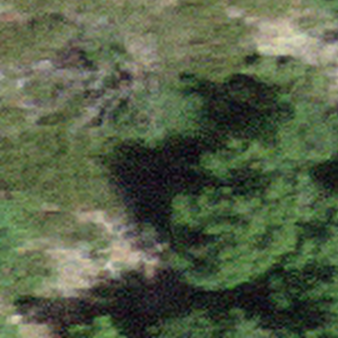
Label: other